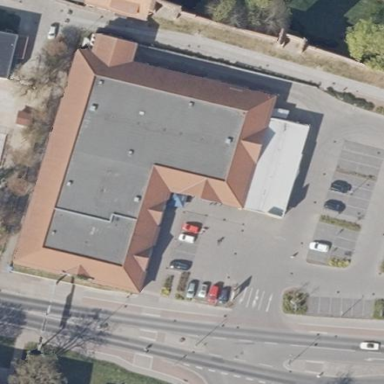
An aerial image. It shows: Retail building housing supermarket.